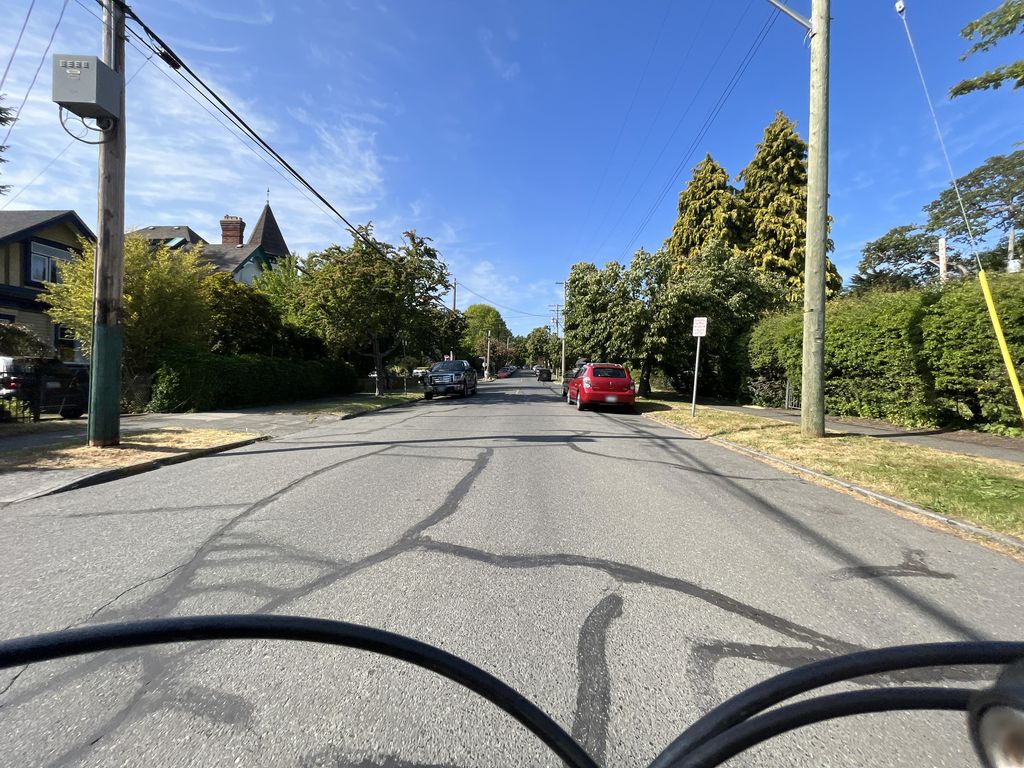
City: victoria